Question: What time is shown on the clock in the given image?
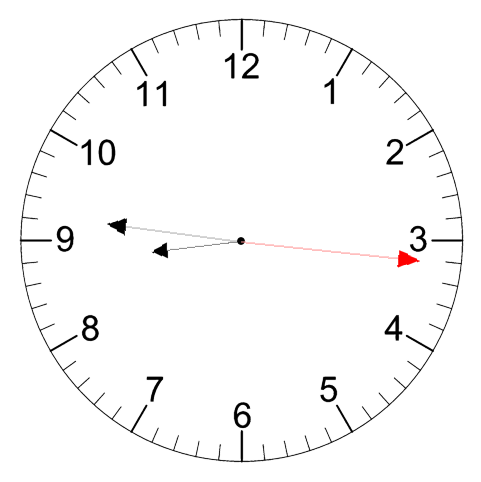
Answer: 08:46:16